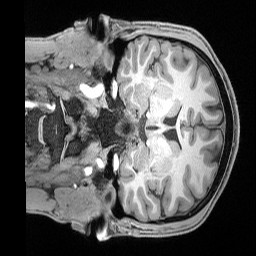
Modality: T1w
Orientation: coronal
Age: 24
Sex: male
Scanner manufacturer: siemens
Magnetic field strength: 3 T
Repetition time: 2.17 s
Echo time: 0.00169 s